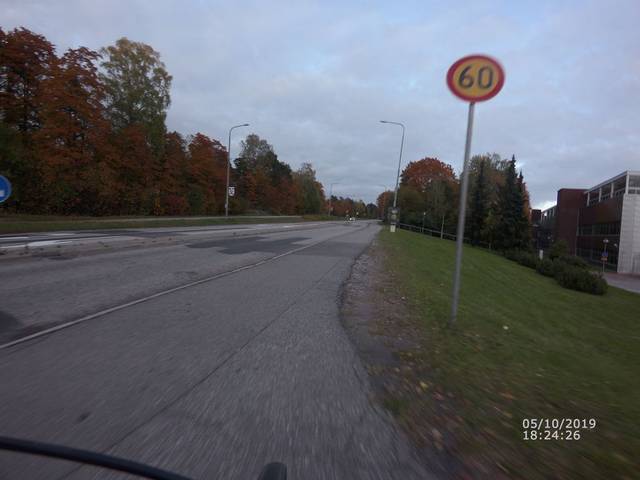
Region: Finland
Coordinates: 60.219, 24.827